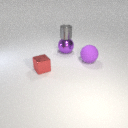
small red metal cube in front of large purple rubber sphere